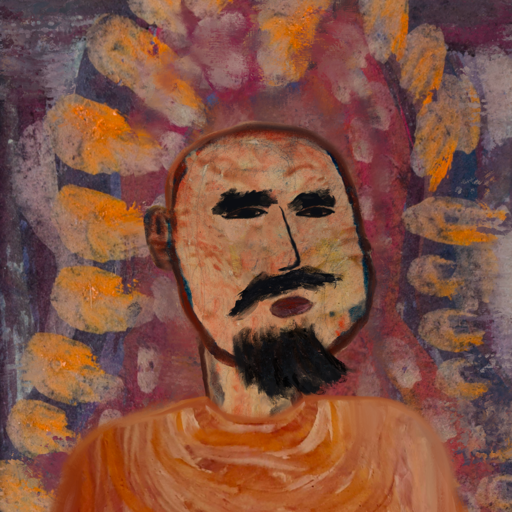
Background: Doll, Head And Neck Side: Orphan, Face Side: Mosgoul, Bust: Pious_Lady, Hair Side: Blank, Head Accessory: Blank, Second Necklace: Blank, Necklace: Blank, Baby: Blank